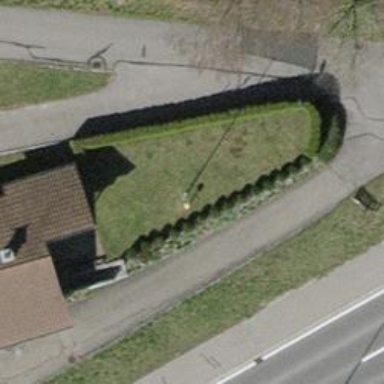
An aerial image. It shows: Flagpole which is man-made.